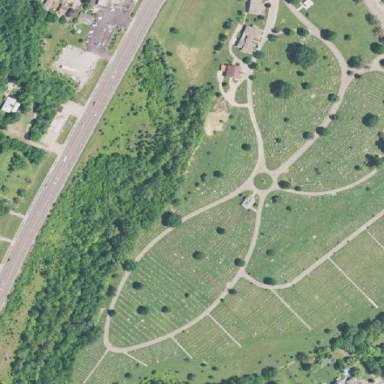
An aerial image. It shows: Cemetery.